Question: HI i need to fetch the data with the reference to some value, but the problem is the value exists multiple times

i need to fetch the all values with referencs to userid
the function in my views is
'''
> def rewardhistory(request):
> cursor = connection.cursor()
> reward = Rewardpoints_log.objects.get(userid='894490')
> return render_to_response('credits.html',{'reward':reward},context_instance=RequestContext(request))
'''
but it throws the error multiple values exist
how can i do this please suggest
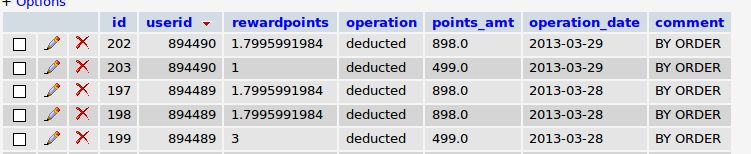
Answer: Use <URL>'. 'get' fetches only one result.
'''
def rewardhistory(request):
reward = Rewardpoints_log.objects.filter(userid='894490')
return render_to_response('credits.html', 'reward':reward},context_instance=RequestContext(request))
'''
I'm guessing you're not using any relationship between your models. I suggest you start doing that.